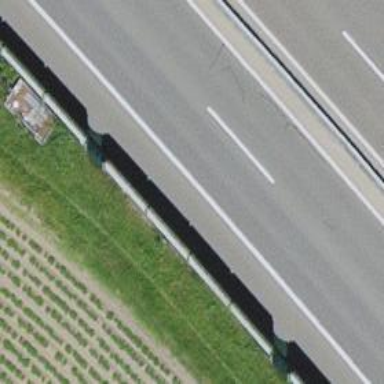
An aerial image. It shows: Motorway bridge with asphalt surface.